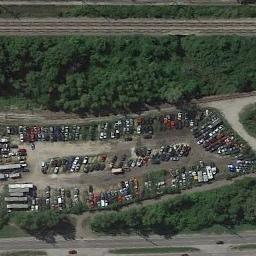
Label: parking_lot